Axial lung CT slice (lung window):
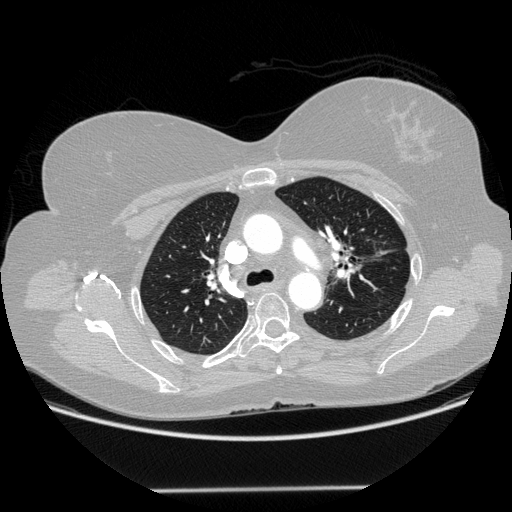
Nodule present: no